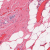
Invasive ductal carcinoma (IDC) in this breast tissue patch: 0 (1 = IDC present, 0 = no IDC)